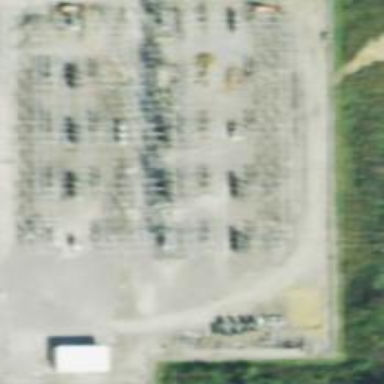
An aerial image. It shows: Switch used for power control.